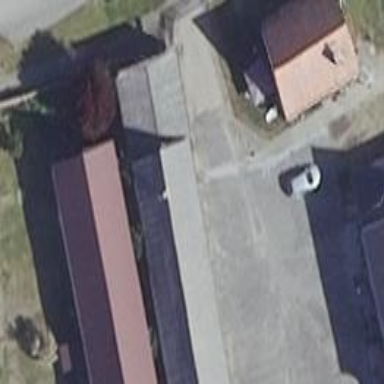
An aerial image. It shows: Shed.